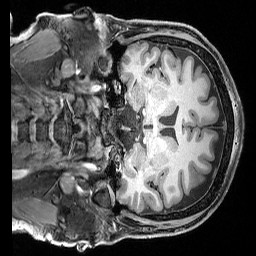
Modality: T1w
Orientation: coronal
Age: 25
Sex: male
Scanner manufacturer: siemens
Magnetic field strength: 3 T
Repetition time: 2.3 s
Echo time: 0.00324 s